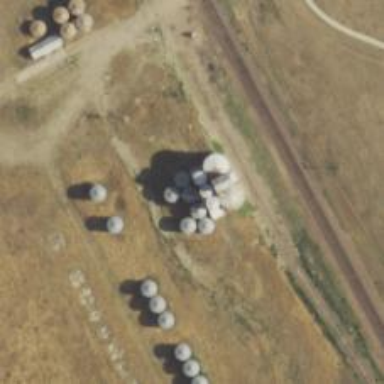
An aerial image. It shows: Silo.